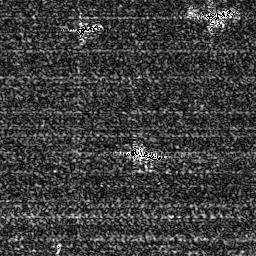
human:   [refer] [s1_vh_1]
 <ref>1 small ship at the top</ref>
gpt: <box>[[28, 8, 39, 13, 0]]</box>